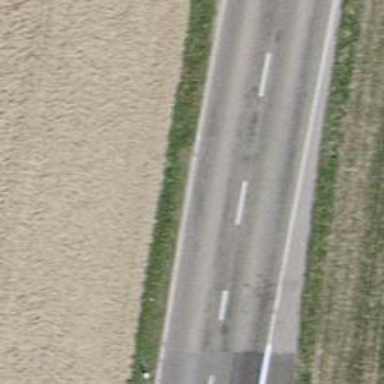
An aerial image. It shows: Tertiary road with asphalt surface.